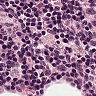
Metastatic tissue present: no